Question: Is it possible to plot rational functions in R? For example:

'curve(((x+2)*(x-5))/((x-3)*(x+1)), from=-8,to=9)' gives plots that are incorrect
probably because the function cannot be deinfed at x=-1 and x=4
Thanks a lot
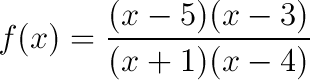
Answer: R seems to handle even the asymptotic explosions fairly gracefully:
'''
curve( (x-5)*(x-3)/( (x+1)*(x-4) ), 3 ,5)
'''
To handle the case of discontinuity, increase 'n' and replace 'y' with NA above a threshold.
'''
vals <- curve( (x-5)*(x-3)/( (x+1)*(x-4) ), -3 ,5, n=1000)
is.na(vals$y) <- abs(vals$y) > 100
plot(vals, type="l")
'''